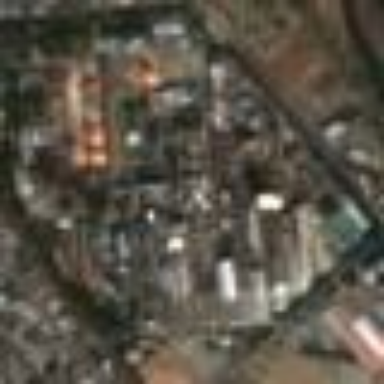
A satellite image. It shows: Industrial area.